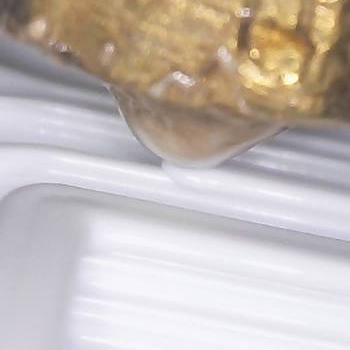
Flow rate: 238%